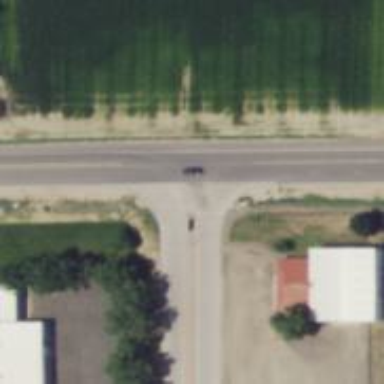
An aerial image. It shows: Road with stop sign.